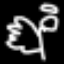
Label: angel